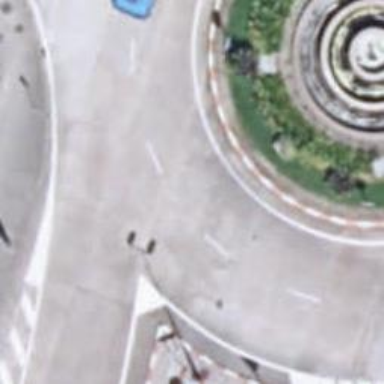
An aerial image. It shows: Roundabout on trunk highway.